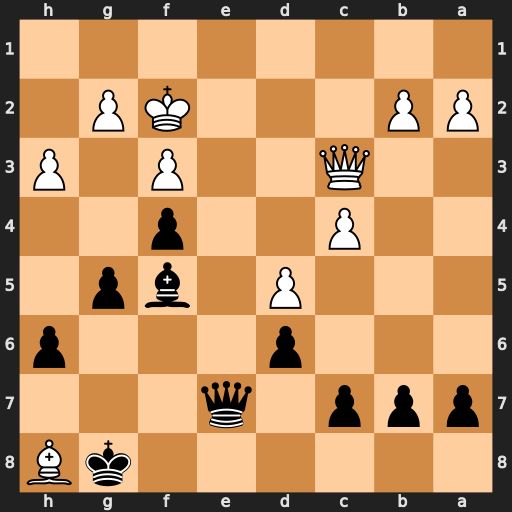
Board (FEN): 6kB/ppp1q3/3p3p/3P1bp1/2P2p2/2Q2P1P/PP3KP1/8
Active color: b
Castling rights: -
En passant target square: -
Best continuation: Qe3+ Qxe3 fxe3+ Ke2 Kxh8